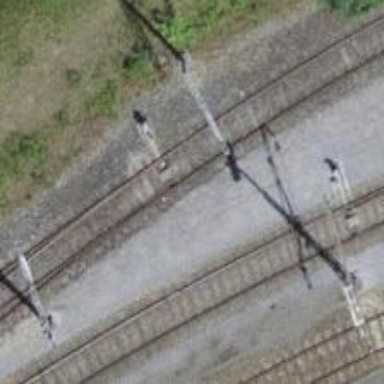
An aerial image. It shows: Railway switch.